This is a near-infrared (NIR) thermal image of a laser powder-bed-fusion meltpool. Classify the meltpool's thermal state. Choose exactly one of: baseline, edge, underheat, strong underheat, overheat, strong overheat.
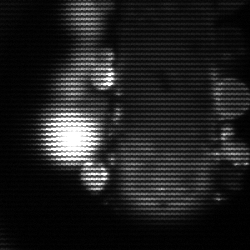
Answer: strong underheat